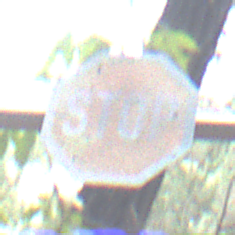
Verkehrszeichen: Stop
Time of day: SunriseSunset
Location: Outdoor (Nature)
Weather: NotSpecified
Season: Autumn
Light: Natural